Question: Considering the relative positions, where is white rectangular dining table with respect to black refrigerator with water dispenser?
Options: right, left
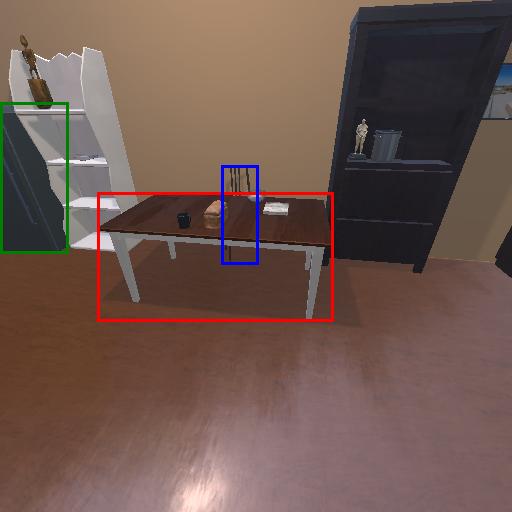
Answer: right